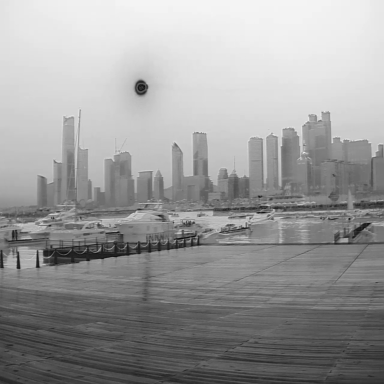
There are six objects shown in the infrared image, including four canoes, and two sailboats.